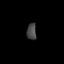
Tissue: prostate
Cell type: Fibroblasts
Senescence score: 0.8179
Nuclear area (px): 152
Mean DAPI intensity: 71.27